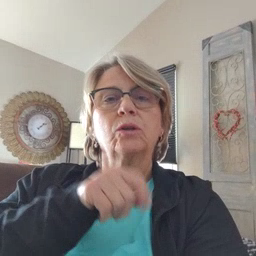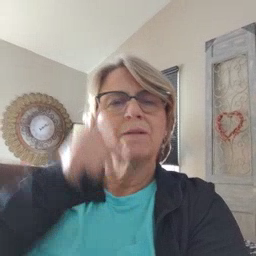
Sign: orange